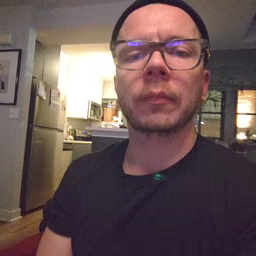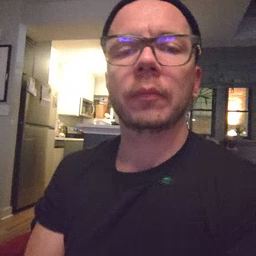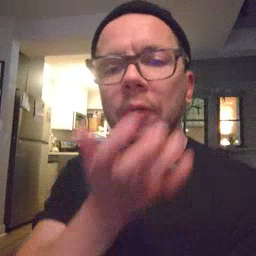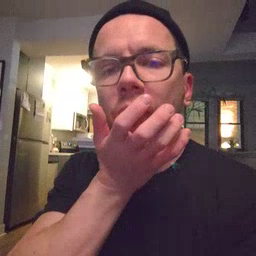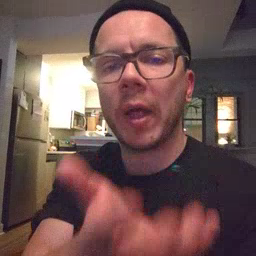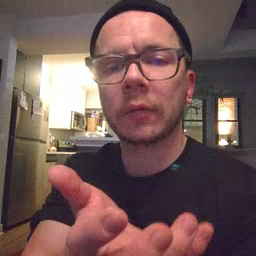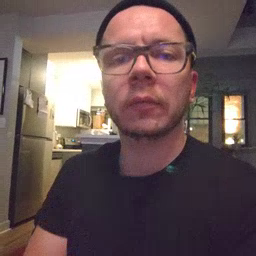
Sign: grass